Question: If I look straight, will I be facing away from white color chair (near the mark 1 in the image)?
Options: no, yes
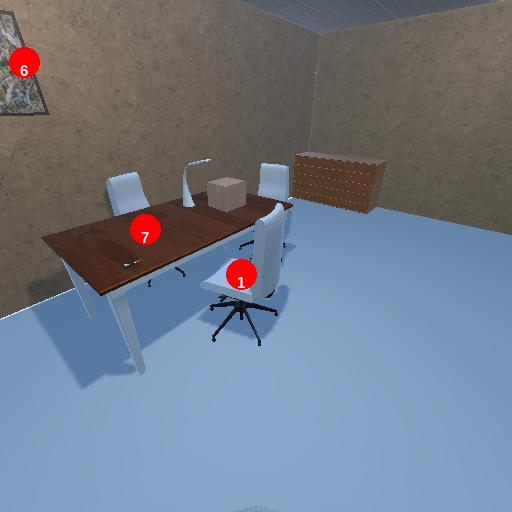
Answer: no